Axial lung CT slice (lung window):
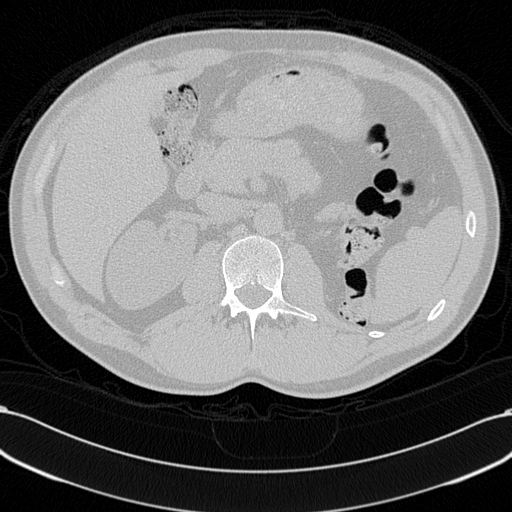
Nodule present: no